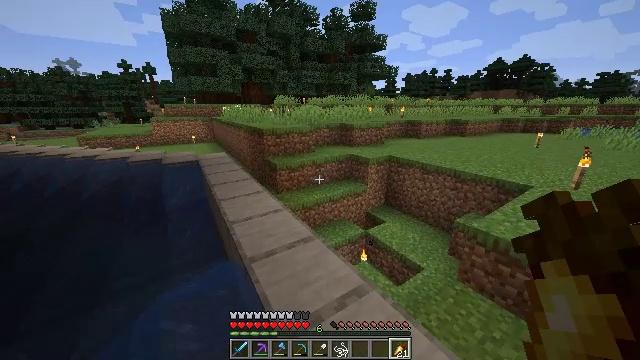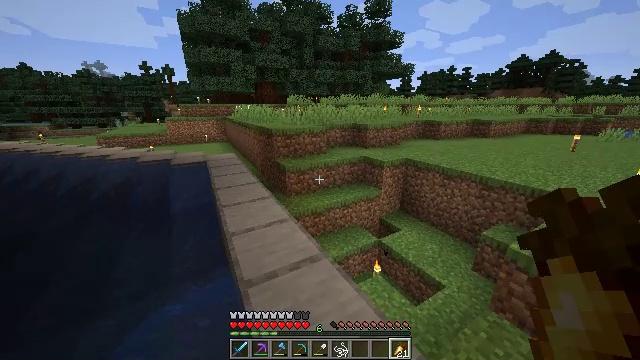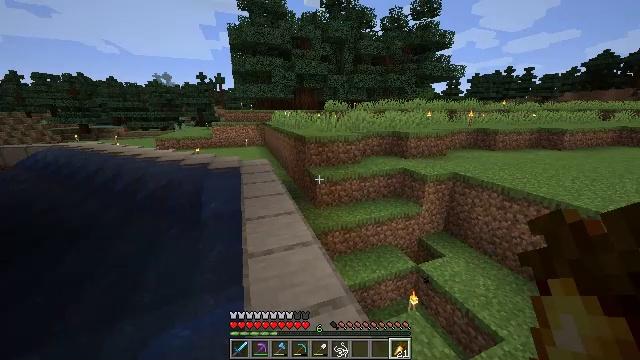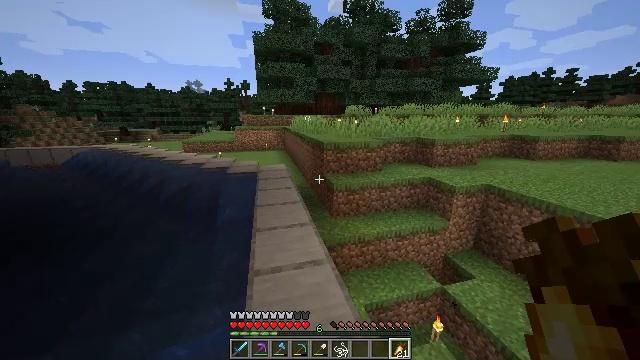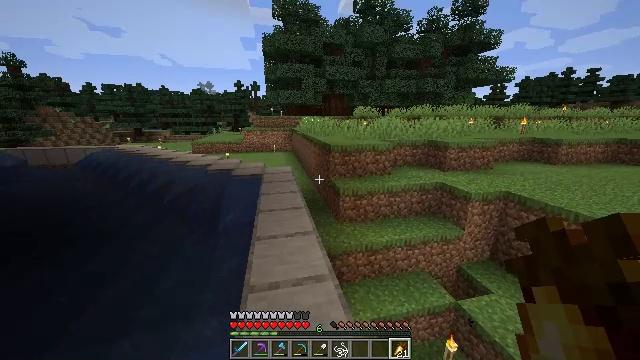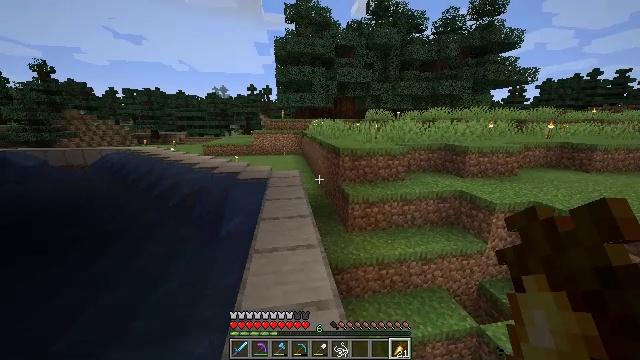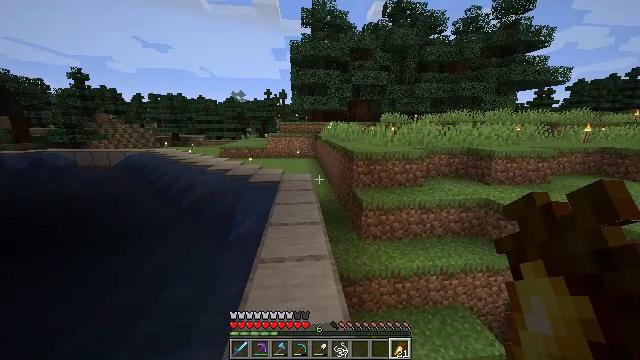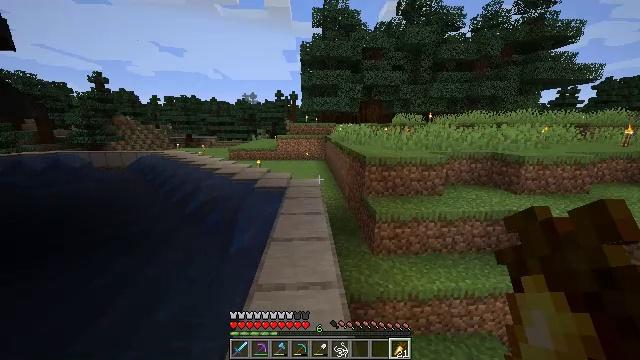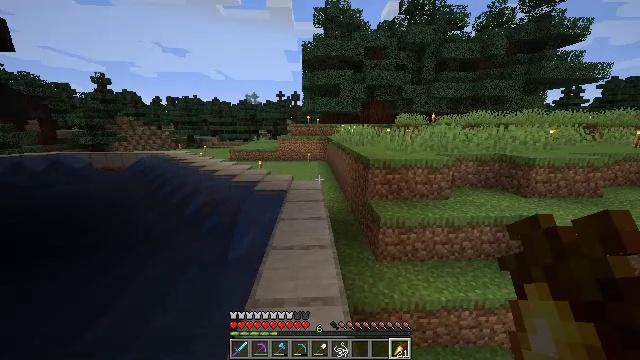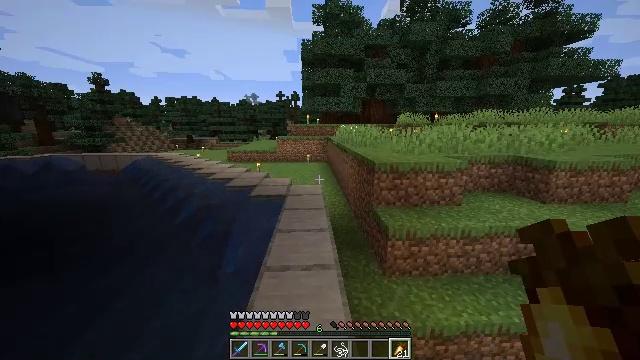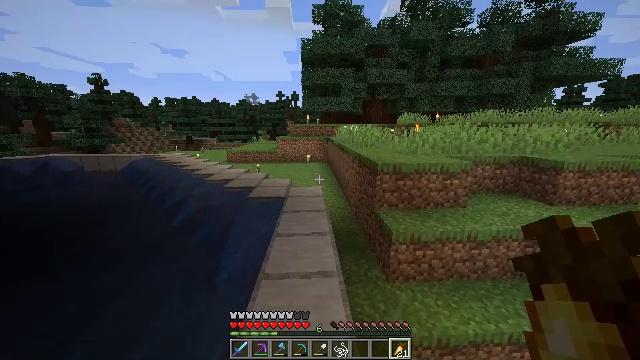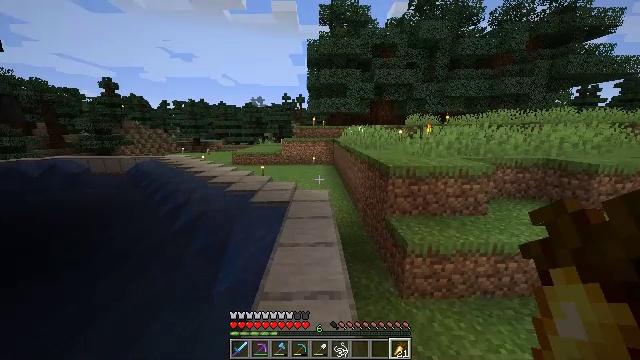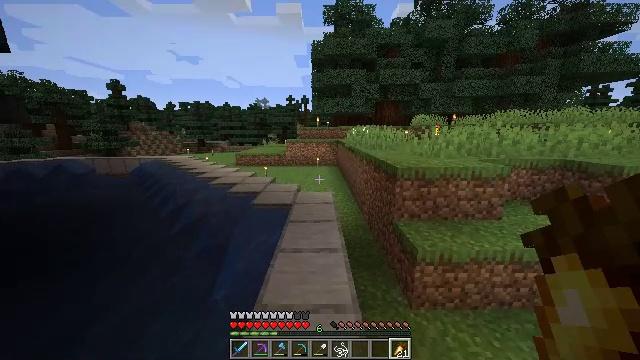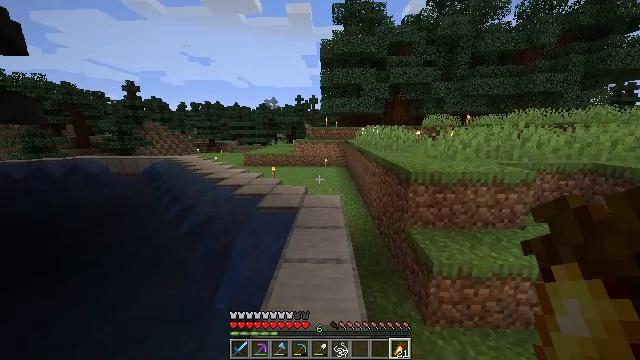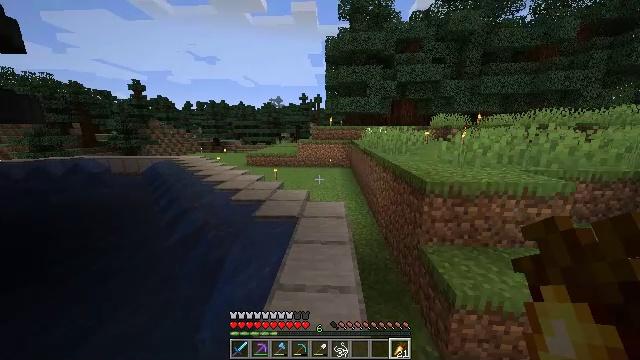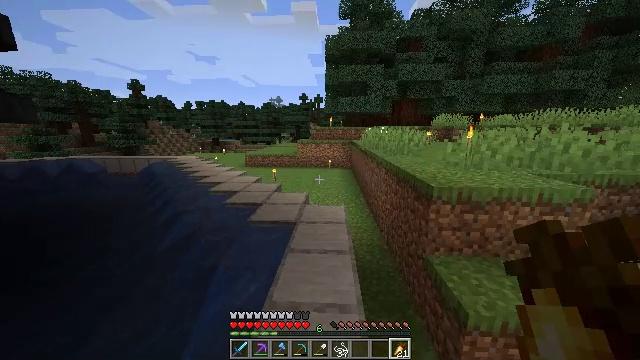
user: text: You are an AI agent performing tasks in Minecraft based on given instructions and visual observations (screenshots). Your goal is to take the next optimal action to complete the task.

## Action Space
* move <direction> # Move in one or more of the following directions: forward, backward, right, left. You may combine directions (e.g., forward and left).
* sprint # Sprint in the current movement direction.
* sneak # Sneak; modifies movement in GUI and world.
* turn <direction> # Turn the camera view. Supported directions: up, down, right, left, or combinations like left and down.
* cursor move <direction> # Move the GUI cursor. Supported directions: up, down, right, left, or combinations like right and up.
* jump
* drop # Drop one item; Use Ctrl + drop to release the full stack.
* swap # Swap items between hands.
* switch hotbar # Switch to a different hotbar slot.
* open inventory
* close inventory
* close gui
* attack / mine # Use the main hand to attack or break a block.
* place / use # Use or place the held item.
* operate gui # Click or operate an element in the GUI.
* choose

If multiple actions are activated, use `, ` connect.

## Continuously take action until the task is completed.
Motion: motion action
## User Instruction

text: Turn regular stone into smooth stone by smelting in the furnace.
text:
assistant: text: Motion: move forward, turn left
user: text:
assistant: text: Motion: move forward, turn left and up
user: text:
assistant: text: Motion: move forward, turn left and up
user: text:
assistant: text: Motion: move forward, turn left
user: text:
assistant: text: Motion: move forward, turn left
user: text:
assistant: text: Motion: move forward, turn left
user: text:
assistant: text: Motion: move forward, turn left
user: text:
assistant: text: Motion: move forward
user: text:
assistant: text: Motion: move forward
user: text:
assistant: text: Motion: move forward
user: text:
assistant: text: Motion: move forward, turn left
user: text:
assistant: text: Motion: move forward, sprint, turn left
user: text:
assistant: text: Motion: move forward, sprint, turn left
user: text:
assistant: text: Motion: move forward, sprint, turn left
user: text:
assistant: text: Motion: move forward, sprint
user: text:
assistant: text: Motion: move forward, sprint
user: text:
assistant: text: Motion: move forward
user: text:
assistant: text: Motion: move forward
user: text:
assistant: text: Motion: move forward
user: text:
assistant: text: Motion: move forward
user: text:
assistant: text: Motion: move forward
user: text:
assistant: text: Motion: move forward
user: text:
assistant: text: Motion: move forward, turn left
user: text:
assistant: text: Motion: move forward, turn left
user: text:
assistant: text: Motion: move forward, turn left
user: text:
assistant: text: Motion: move forward, turn left
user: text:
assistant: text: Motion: move forward, turn left
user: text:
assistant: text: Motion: move forward, turn left
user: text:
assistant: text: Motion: move forward
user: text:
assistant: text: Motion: move forward